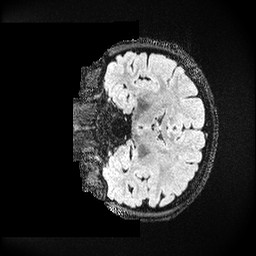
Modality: FLAIR
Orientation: coronal
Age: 23
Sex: female
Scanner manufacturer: ge
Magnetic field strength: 3 T
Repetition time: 4.802 s
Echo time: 0.1162 s